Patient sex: F
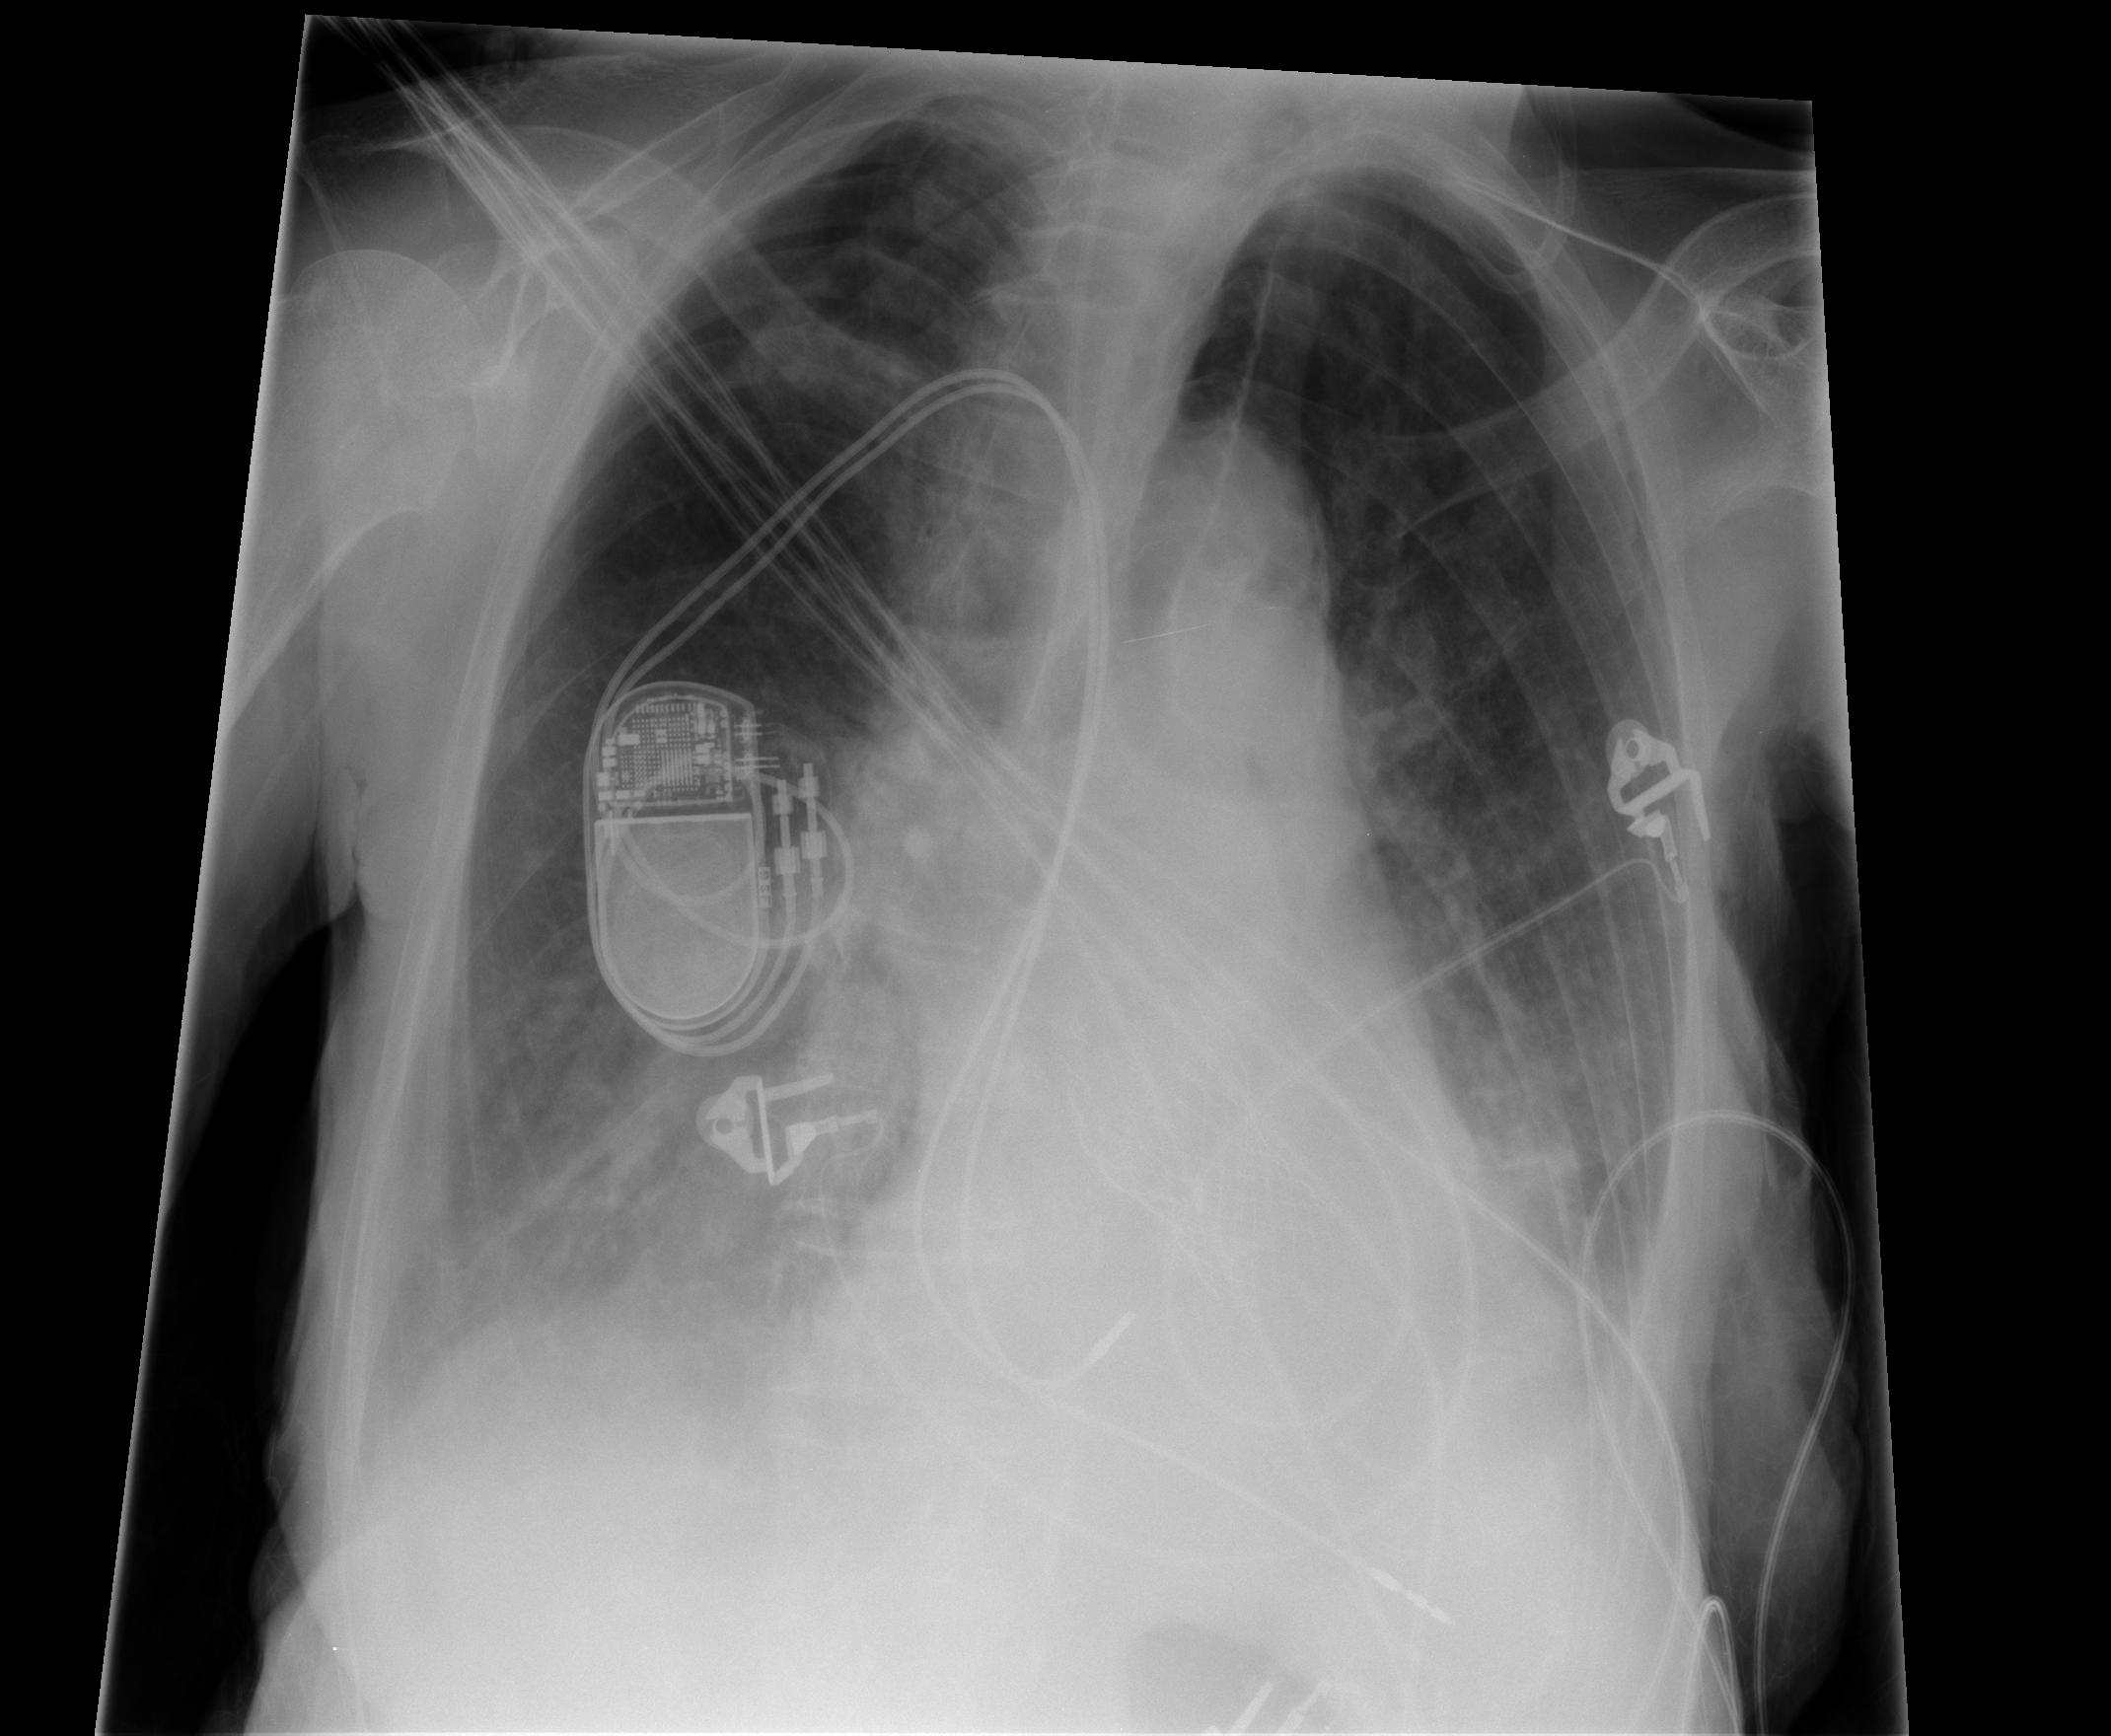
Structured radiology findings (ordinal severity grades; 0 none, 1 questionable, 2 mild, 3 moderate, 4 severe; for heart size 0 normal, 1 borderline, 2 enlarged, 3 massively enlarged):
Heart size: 0
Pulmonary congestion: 0
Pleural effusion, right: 2
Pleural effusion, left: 2
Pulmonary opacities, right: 1
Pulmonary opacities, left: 2
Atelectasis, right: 1
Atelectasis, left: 1